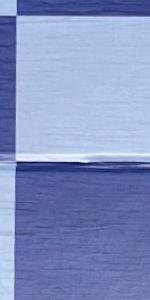
Label: Empty